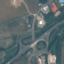
Land use / land cover class: Highway